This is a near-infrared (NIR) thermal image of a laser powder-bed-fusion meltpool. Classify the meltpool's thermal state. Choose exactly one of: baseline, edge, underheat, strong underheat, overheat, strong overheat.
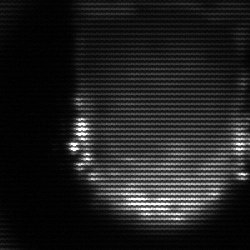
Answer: baseline